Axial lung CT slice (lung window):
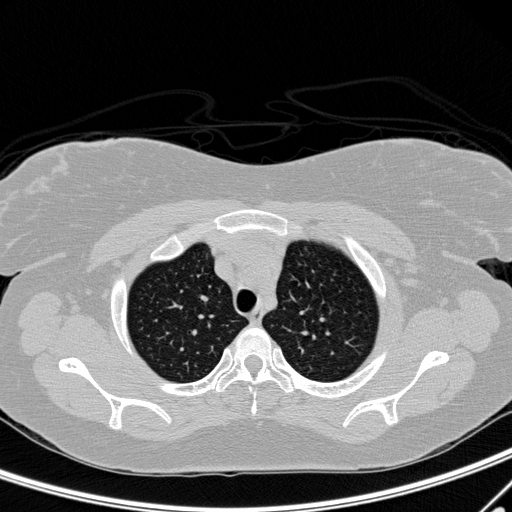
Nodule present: no